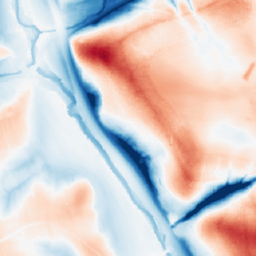
Category: classical
Decomposition family: gaussian_anisotropic
Decomposition parameters: sigma_x: 20
sigma_y: 20
Upsampling method: nearest
Upsampling parameters: scale: 2
Upsampling scale: 2